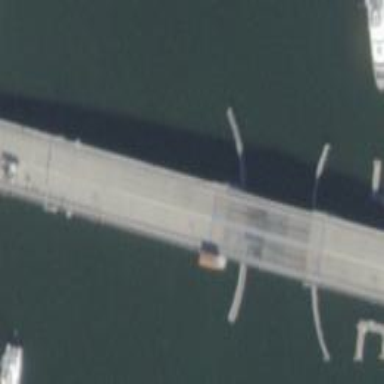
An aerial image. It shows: Movable bascule bridge over asphalt primary highway.